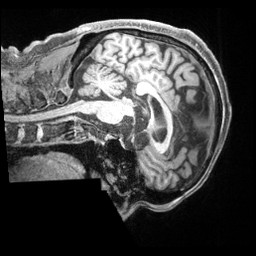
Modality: T1w
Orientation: sagittal
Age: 67
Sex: male
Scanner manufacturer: siemens
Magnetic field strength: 3 T
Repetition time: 2.5 s
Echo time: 0.00222 s